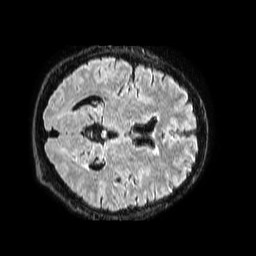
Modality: FLAIR
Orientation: axial
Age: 46
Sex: male
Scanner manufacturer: philips
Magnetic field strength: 1.5 T
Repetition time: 4.8 s
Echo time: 0.3 s